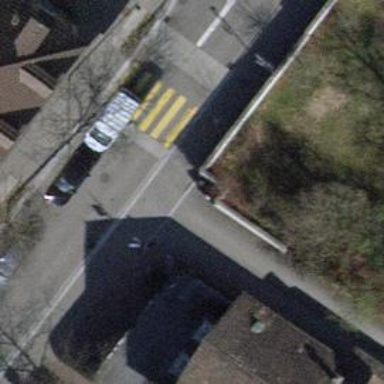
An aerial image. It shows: Unmarked road crossing.